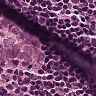
Metastatic tissue present: yes